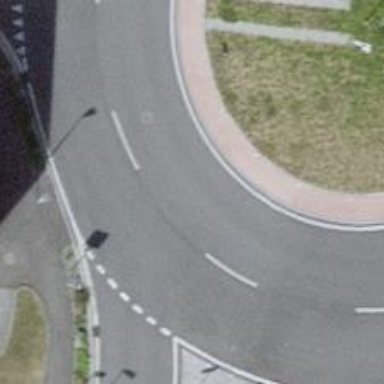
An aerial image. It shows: Roundabout on primary highway.